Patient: sex M, age 64
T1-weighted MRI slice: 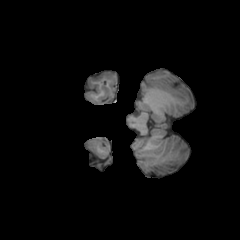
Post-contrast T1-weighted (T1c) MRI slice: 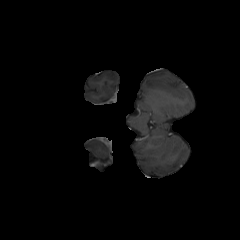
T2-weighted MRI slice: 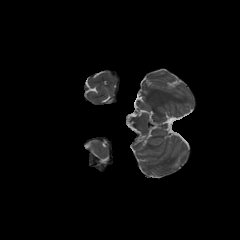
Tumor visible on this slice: no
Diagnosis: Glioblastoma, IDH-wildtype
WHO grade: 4